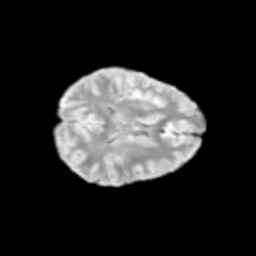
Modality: T2w
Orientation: axial
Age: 11
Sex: female
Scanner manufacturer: siemens
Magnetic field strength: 3 T
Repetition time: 3.8 s
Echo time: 0.07 s